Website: crate-barrel
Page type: delivery-shipping
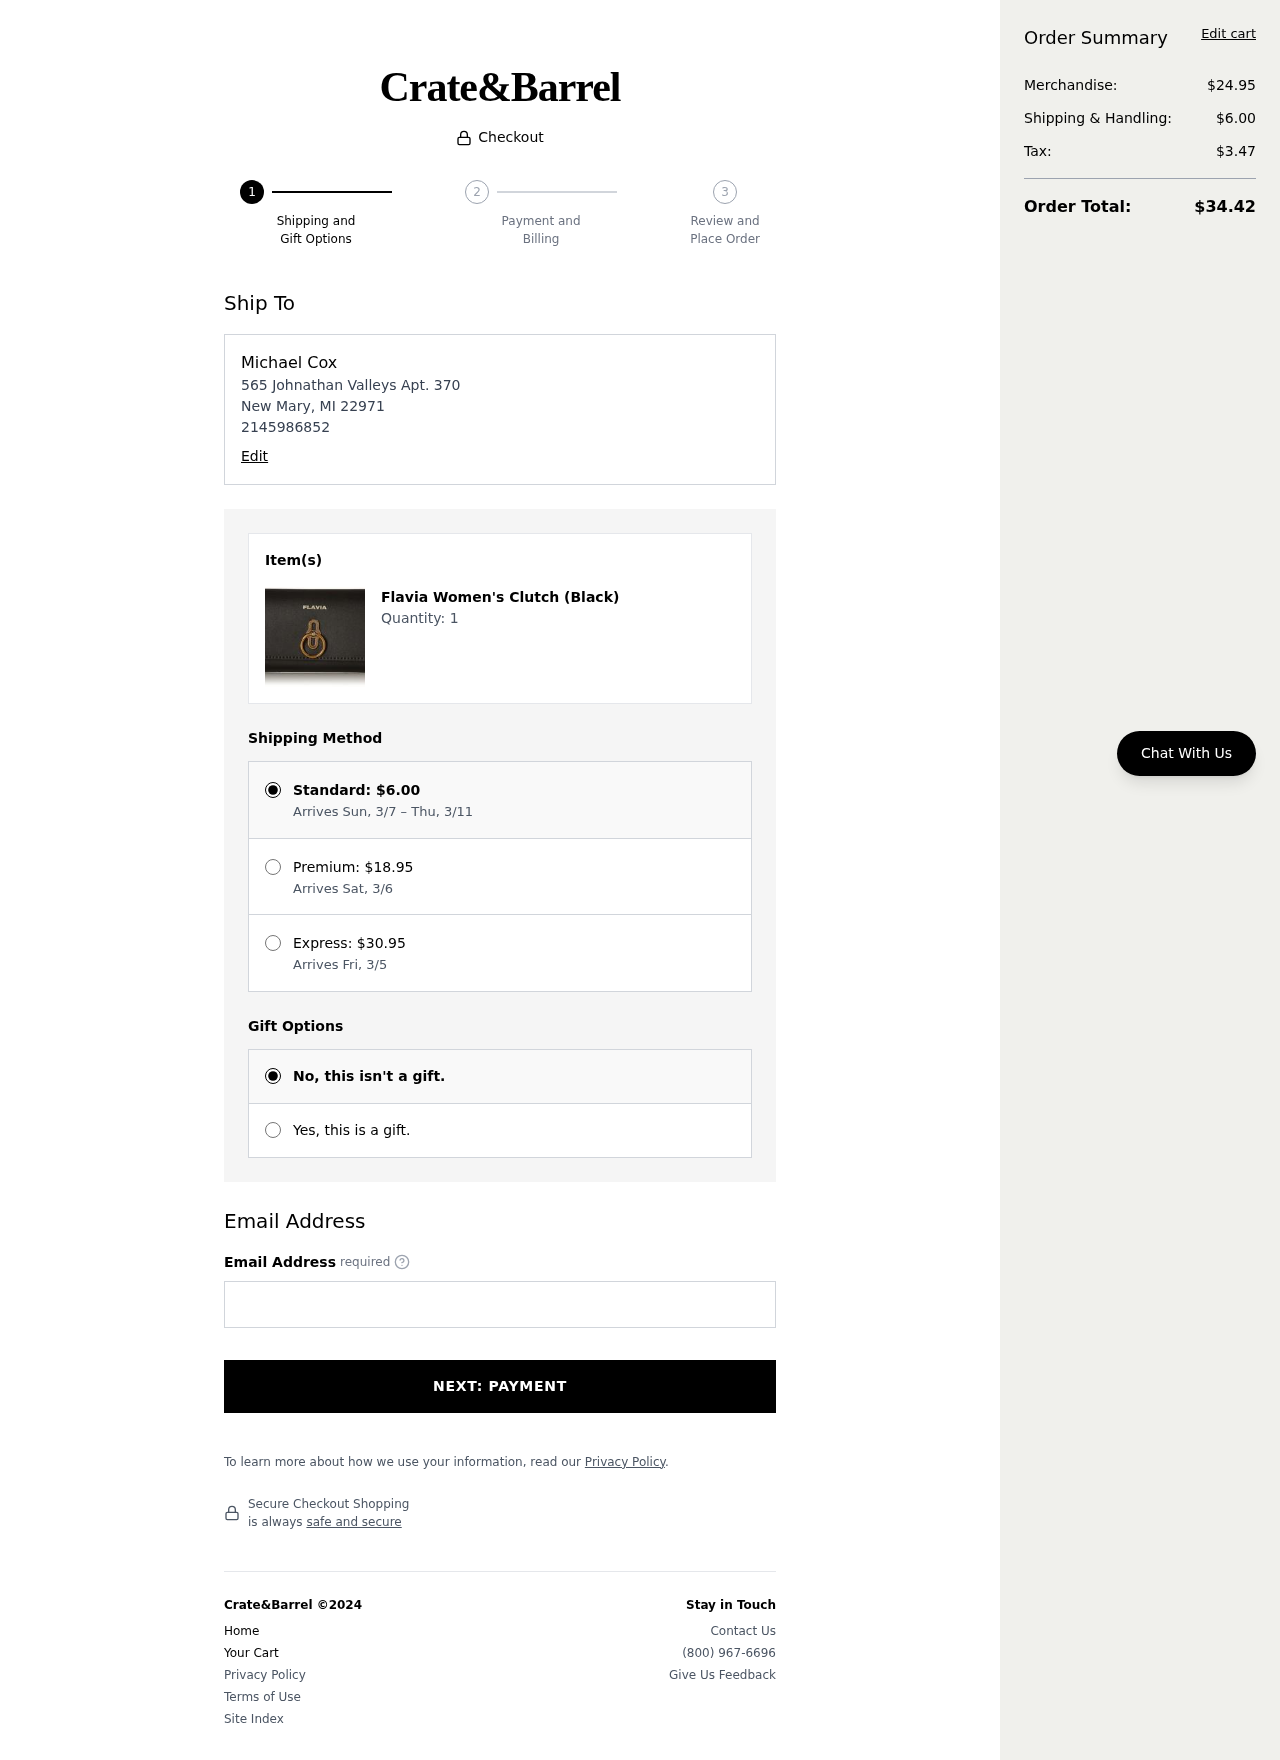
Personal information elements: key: PII_EMAIL
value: michael.cox@gmail.com
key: PII_FULLNAME
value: Michael Cox
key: PII_PHONE
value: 2145986852
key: PII_STREET
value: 565 Johnathan Valleys Apt. 370
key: PII_CITY_STATE_ZIP
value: New Mary, MI 22971
Product elements: key: PRODUCT1_NAME
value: Flavia Women's Clutch (Black)
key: PRODUCT1_QUANTITY
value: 1
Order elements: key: ORDER_SHIPPING_COST
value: $6.00
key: ORDER_SHIPPING_DATE
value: Arrives Sun, 3/7 – Thu, 3/11
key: ORDER_PREMIUM_SHIPPING
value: $18.95
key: ORDER_PREMIUM_DATE
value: Arrives Sat, 3/6
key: ORDER_EXPRESS_SHIPPING
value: $30.95
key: ORDER_EXPRESS_DATE
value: Arrives Fri, 3/5
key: ORDER_SUBTOTAL
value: $24.95
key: ORDER_TAX
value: $3.47
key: ORDER_TOTAL
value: $34.42